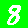
Digit: 8